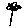
Label: flower